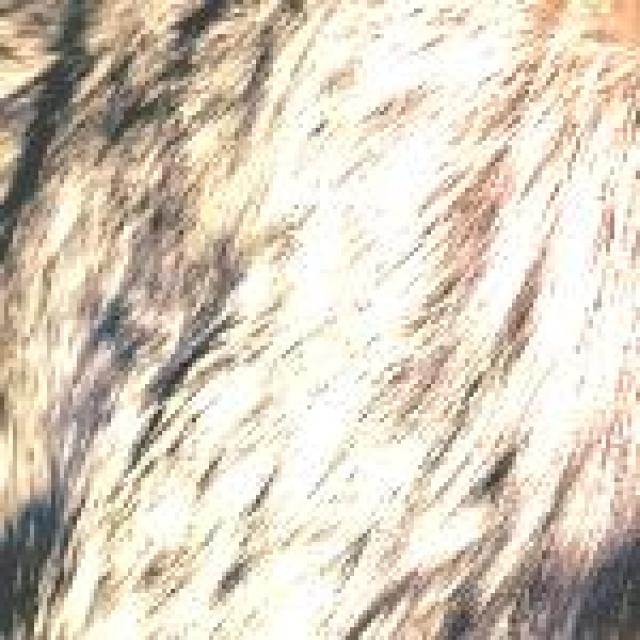
Healthy canine skin — no visible lesions, inflammation, or abnormalities. The skin and coat appear normal.